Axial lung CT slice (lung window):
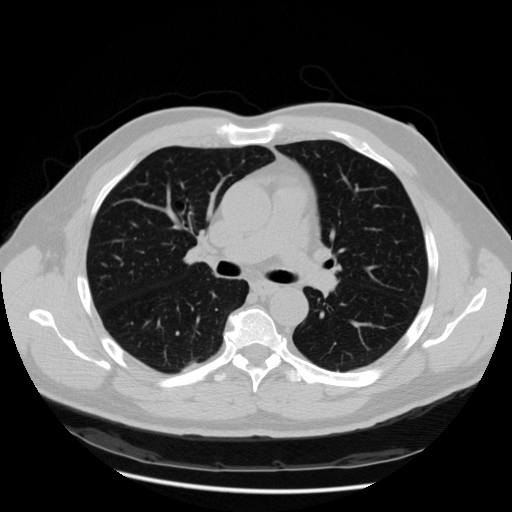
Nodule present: no